Question: In terminal.
I use 256-color terminal:
'''
-->tput colors
256
'''
I see colorized termial (PS1 and directory list) in Putty.
In Vim.
I set colorscheme to what I need:
'''
:color
sweyla891274
'''
I set t_Co to 256:
'''
set t_Co
t_Co=256
'''
I see correct syntax:
'''
set syntax
syntax=cpp
'''
Finally, I see colorized according to colorscheme text when I print in Vim :highlight.
Nevertheless my Vim is black and white.
Why????
Below is screenshot for :highlight

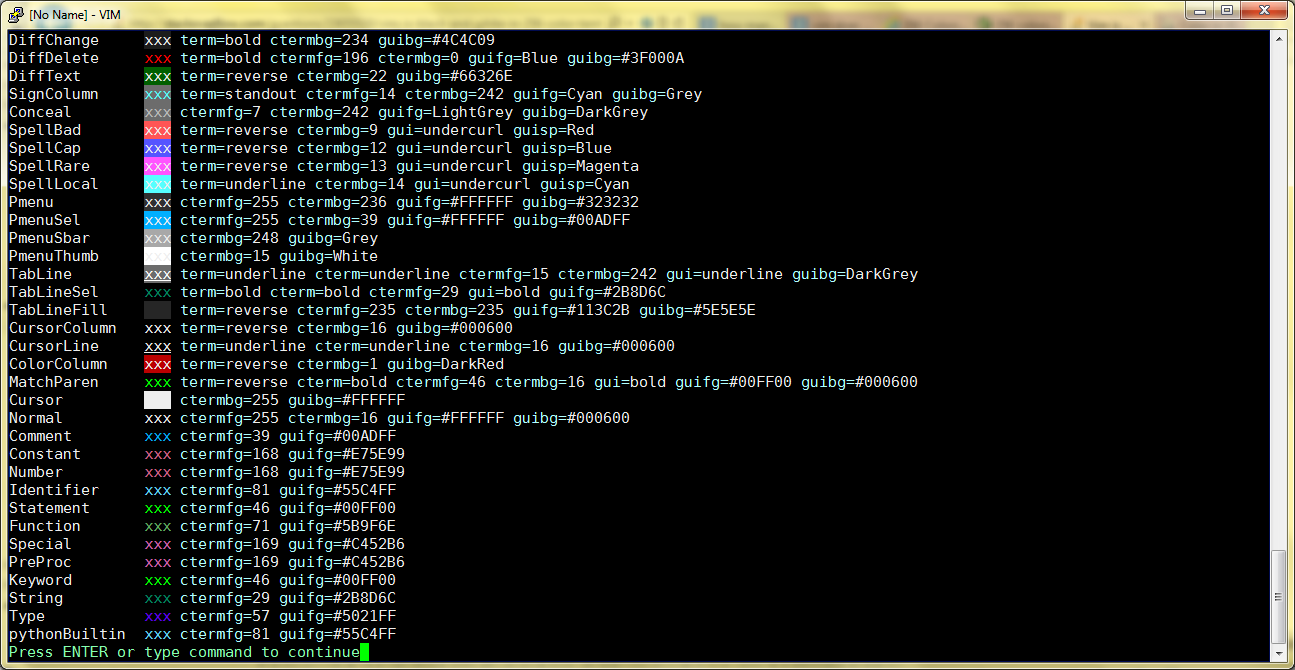
Answer: It looks like you're missing the syntax definitions for the 'cpp' filetype. Check the output of ':scriptnames', it shows all sourced scripts, and should contain 'syntax/cpp.vim' from your . Also, check ':set runtimepath?', and whether everything is properly installed.